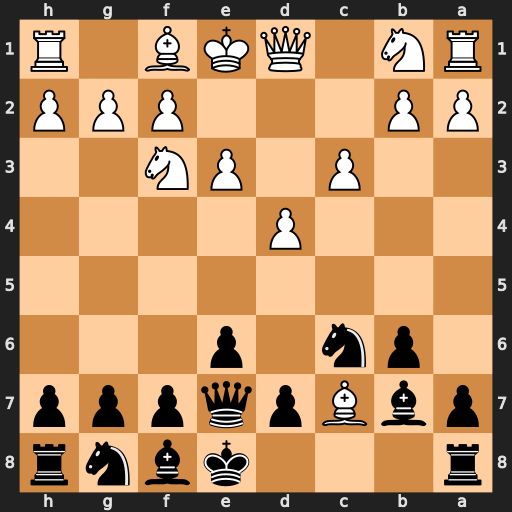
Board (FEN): r3kbnr/pbBpqppp/1pn1p3/8/3P4/2P1PN2/PP3PPP/RN1QKB1R
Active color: b
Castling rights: KQkq
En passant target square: -
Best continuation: d6 Bxd6 Qxd6